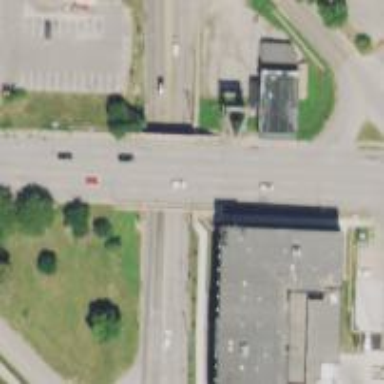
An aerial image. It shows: Primary highway with separate asphalt sidewalks.